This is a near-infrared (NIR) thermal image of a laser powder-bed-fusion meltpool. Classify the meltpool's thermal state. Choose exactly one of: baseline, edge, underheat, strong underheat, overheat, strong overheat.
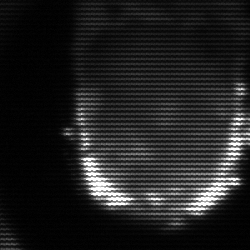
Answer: baseline